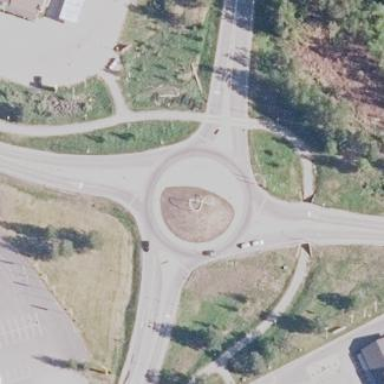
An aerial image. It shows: Asphalt trunk road leading to roundabout.